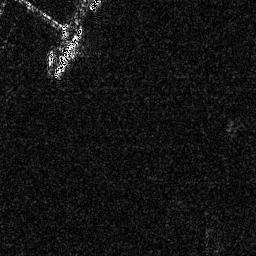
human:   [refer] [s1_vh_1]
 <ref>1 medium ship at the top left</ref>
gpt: <box>[[20, 8, 32, 30, 0]]</box>